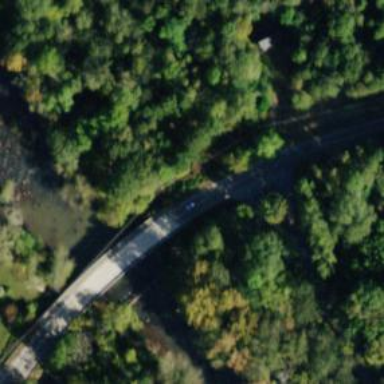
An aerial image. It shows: Secondary road bridge over stream.